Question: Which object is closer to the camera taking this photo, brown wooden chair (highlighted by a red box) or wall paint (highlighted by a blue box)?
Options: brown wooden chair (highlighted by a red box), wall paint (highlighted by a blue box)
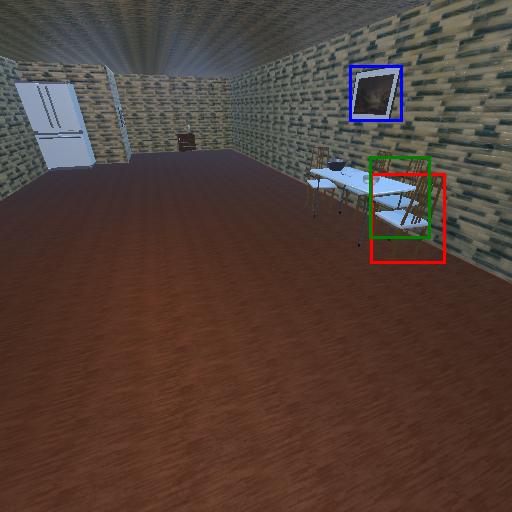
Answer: brown wooden chair (highlighted by a red box)